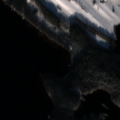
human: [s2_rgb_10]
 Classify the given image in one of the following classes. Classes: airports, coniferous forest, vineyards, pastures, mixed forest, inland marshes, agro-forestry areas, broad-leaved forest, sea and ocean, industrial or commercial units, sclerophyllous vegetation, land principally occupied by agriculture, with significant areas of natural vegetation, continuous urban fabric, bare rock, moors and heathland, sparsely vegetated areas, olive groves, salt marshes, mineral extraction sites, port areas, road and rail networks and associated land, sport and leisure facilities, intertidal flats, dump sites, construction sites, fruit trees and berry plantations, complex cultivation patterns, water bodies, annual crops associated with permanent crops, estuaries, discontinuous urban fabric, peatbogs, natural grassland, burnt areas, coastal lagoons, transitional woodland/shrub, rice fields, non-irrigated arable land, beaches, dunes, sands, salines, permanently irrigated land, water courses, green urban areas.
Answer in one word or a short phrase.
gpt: non-irrigated arable land, coniferous forest, mixed forest, water bodies